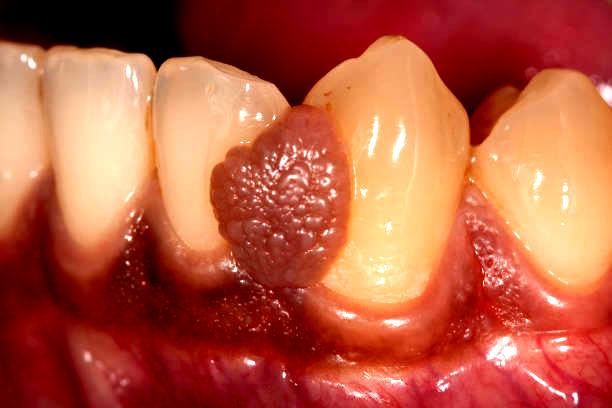
Condition: Gingivitis